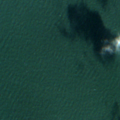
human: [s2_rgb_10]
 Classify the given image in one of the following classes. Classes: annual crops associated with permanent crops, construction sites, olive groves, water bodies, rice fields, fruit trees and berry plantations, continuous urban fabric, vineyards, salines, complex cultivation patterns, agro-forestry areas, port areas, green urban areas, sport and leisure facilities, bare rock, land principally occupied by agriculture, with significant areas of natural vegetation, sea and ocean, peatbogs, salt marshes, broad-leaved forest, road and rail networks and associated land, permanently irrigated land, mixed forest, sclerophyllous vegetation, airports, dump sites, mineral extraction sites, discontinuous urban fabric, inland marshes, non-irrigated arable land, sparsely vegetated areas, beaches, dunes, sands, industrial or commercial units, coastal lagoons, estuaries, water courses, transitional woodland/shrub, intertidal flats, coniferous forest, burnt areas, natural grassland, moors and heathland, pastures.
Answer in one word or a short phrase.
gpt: sea and ocean